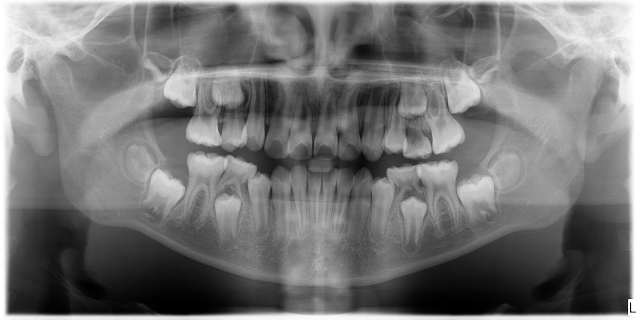
adult